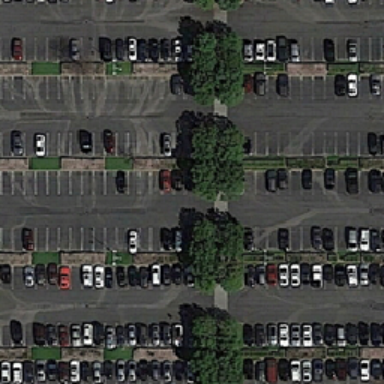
There is a row of green trees in the middle of a large parking lot .